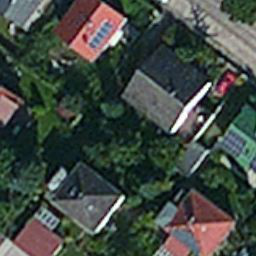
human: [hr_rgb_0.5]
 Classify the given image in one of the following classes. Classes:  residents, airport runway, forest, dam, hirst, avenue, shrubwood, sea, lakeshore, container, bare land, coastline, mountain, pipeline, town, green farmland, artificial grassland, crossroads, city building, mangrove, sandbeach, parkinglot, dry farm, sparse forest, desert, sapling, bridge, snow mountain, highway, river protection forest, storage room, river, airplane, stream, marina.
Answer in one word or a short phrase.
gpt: residents